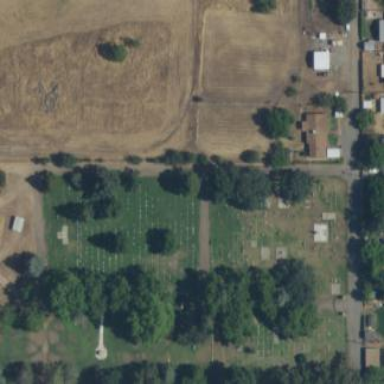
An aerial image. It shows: Cemetery.